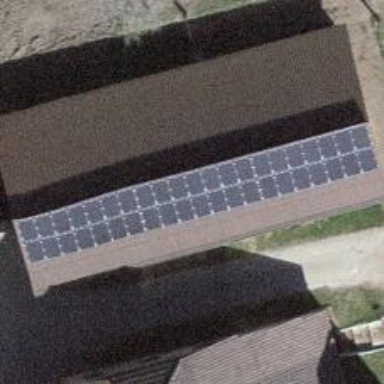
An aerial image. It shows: Solar power generator using photovoltaic panels.